Question: How can I convert an '[NSObject : AnyObject]' -> '[NSString: CKRecordValue]' in Swift?
'''
personEdited!.changedValues() as [(NSString, CKRecordValue)]
'''
'personEdit' in a 'NSManagedObject'.

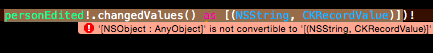
Answer: You can convert the key/values of the dictionary into an array containing tuples like so:
'''
var dict = [ "1" : 1, "2" : 2, "3" : 3 ]
var array = Array(Zip2(dict.keys, dict.values))
'''
'array' now has the type '[ (String, Int) ]'.